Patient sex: F
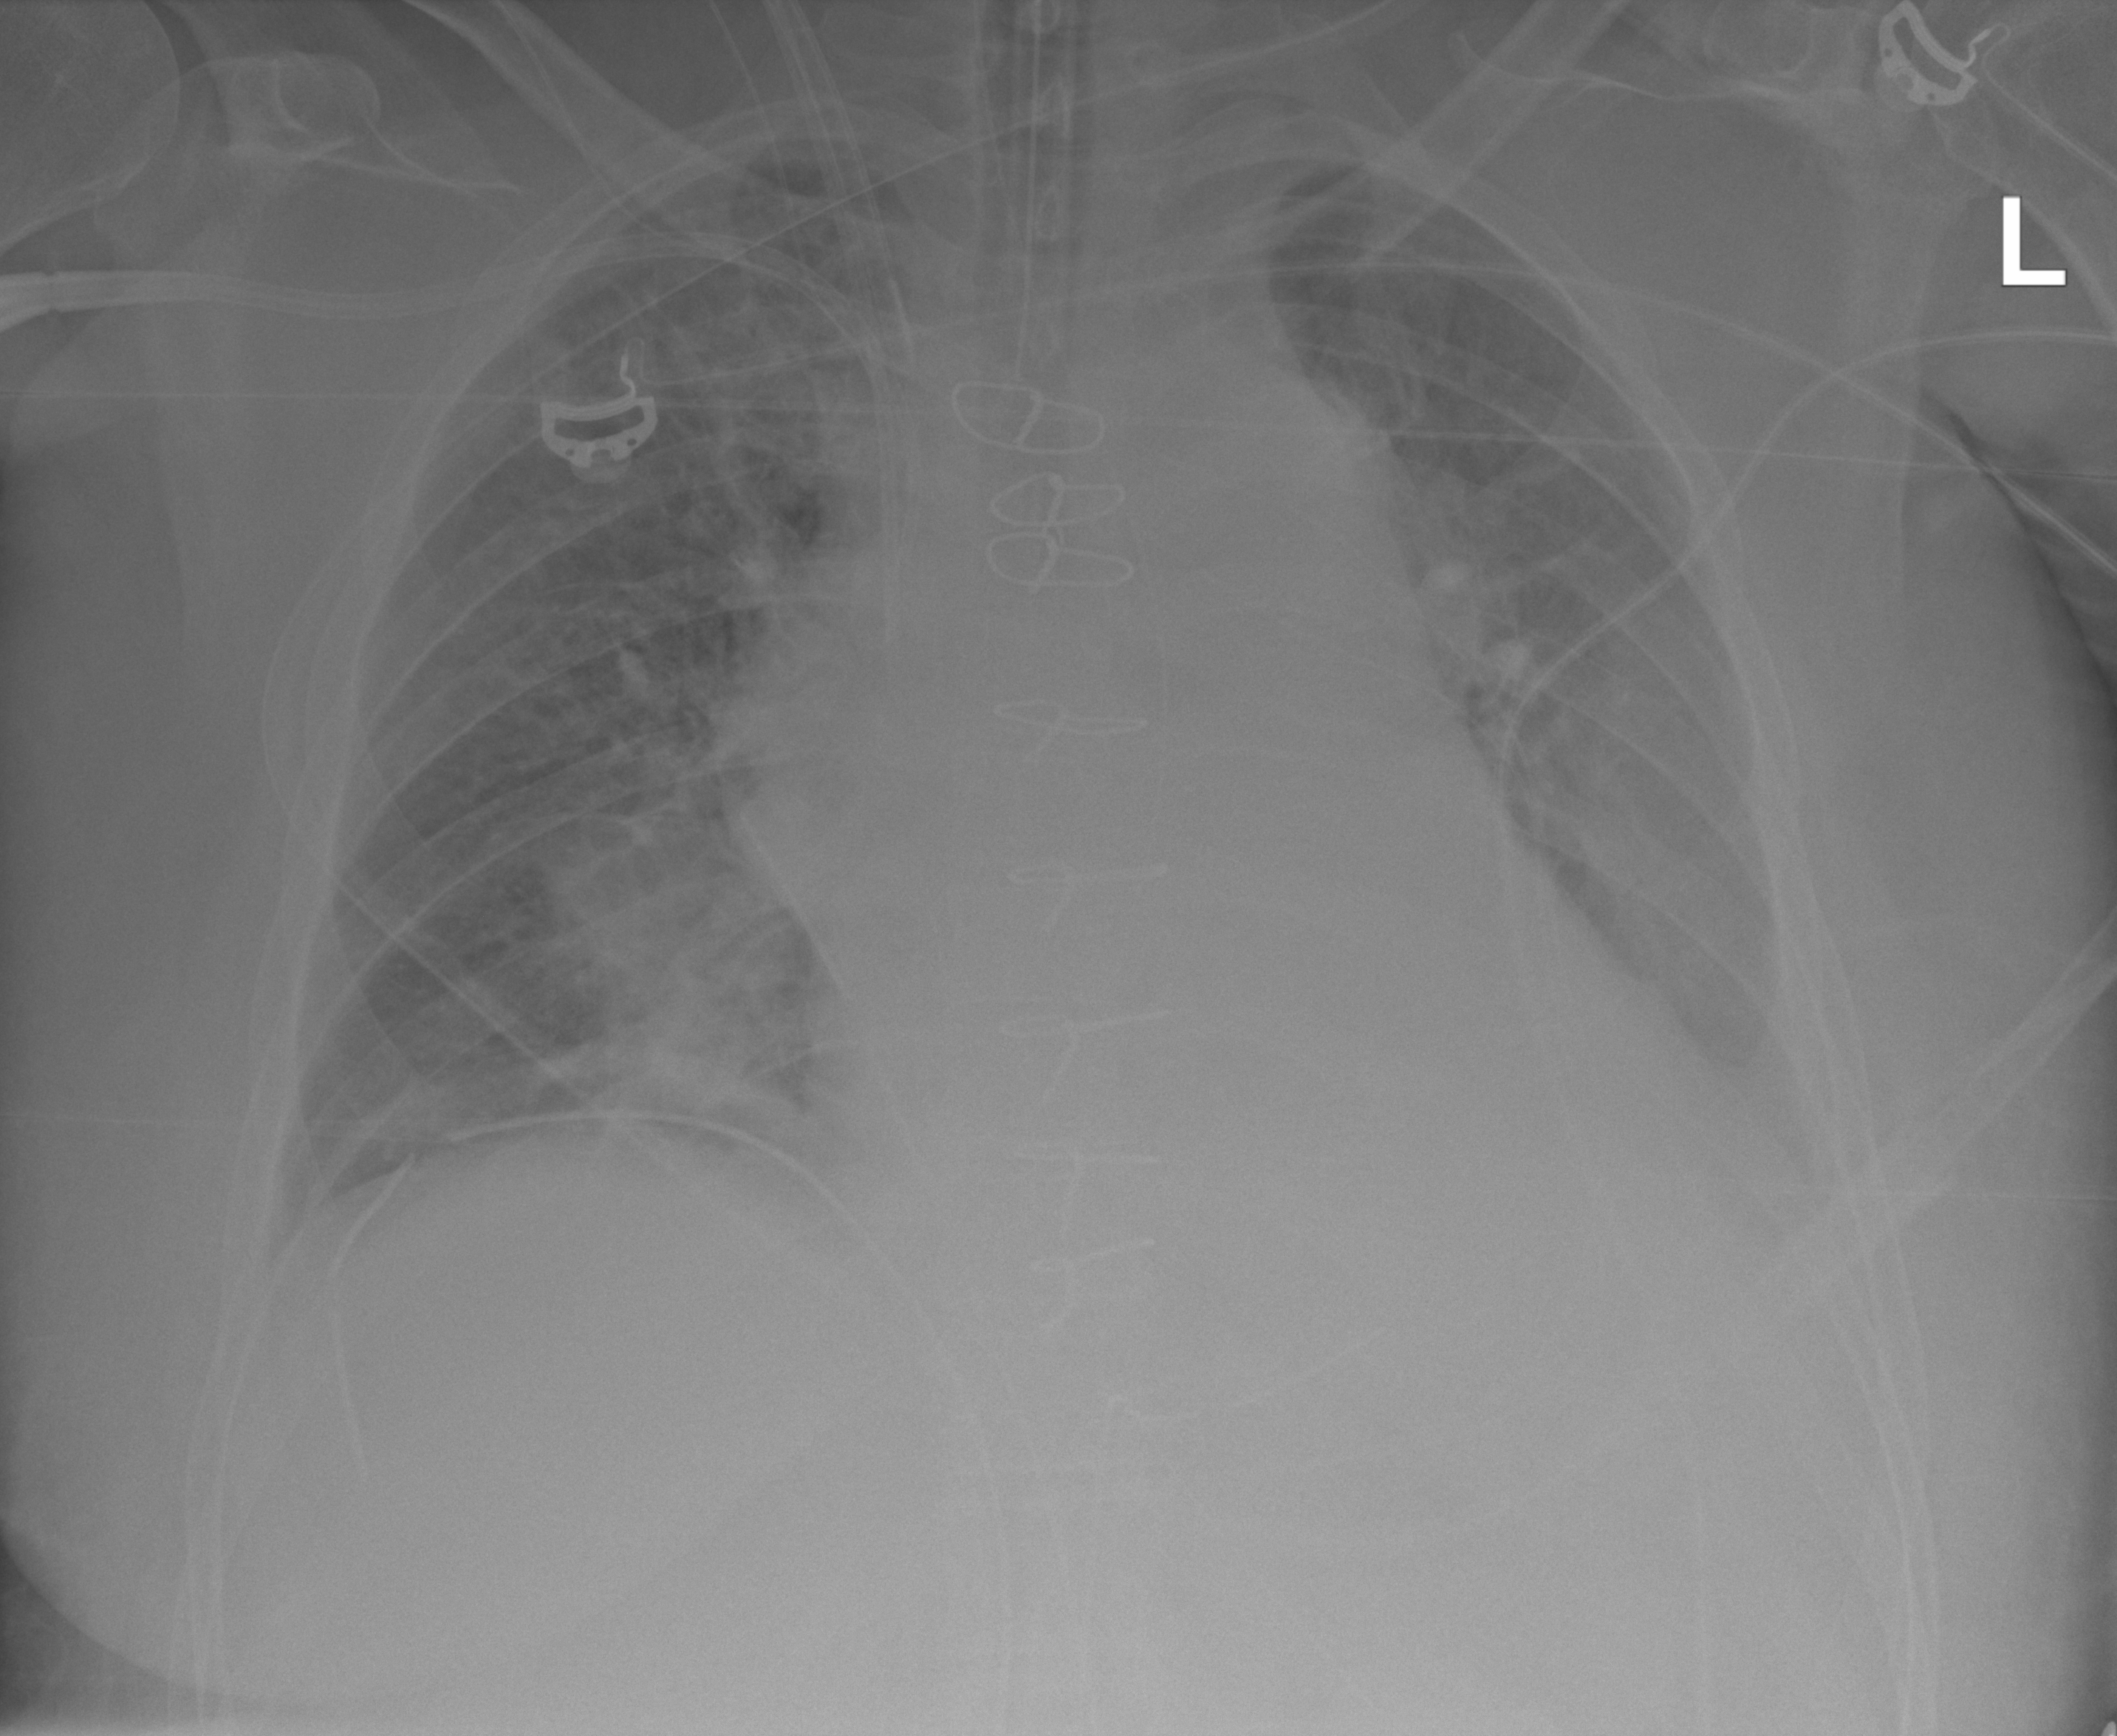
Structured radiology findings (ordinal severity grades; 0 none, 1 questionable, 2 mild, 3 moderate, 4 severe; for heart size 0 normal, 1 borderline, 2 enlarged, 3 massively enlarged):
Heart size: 2
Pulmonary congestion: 3
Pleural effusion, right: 0
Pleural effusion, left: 2
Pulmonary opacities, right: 2
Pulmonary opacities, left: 2
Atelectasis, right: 0
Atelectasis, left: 2